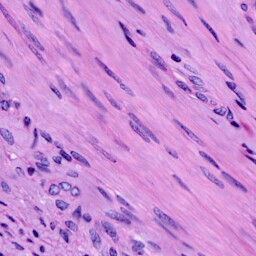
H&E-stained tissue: Cervix